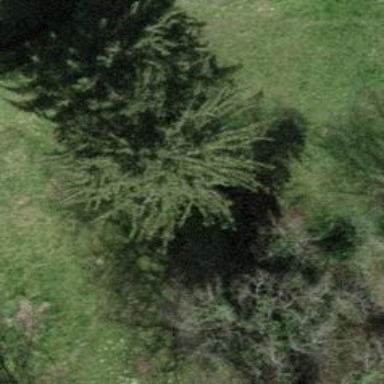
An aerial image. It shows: Evergreen needle-leaved tree.